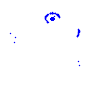
Particle: pion